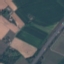
Land use / land cover class: Highway